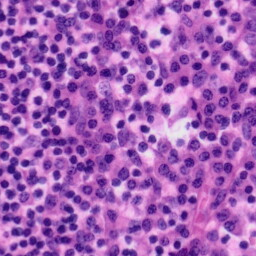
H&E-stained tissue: Tonsil